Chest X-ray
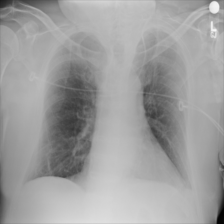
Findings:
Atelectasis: negative
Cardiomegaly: negative
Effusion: negative
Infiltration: negative
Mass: negative
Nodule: negative
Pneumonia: negative
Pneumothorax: negative
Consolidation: negative
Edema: negative
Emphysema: negative
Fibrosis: negative
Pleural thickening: negative
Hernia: negative